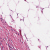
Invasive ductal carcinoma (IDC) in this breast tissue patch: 0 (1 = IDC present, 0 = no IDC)